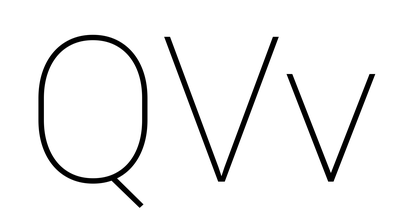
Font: Roboto_Thin